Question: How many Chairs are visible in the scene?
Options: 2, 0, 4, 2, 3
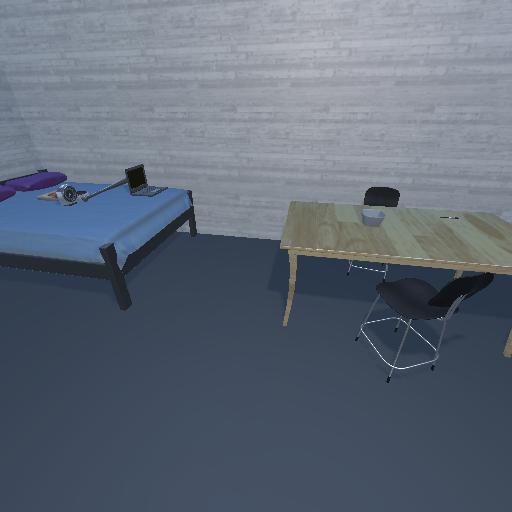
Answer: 2